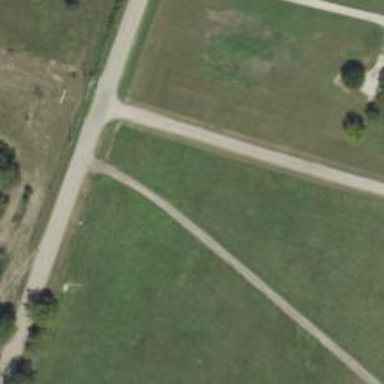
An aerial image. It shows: Driveway leading to service road.